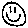
Label: smiley face